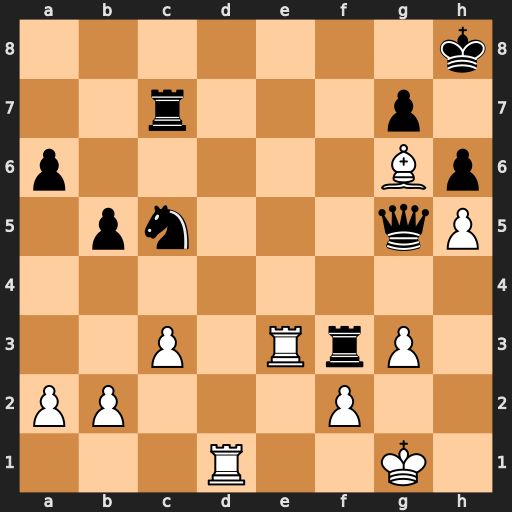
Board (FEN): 7k/2r3p1/p5Bp/1pn3qP/8/2P1RrP1/PP3P2/3R2K1
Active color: w
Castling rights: -
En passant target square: -
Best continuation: Re8+ Rf8 Rxf8#